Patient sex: M
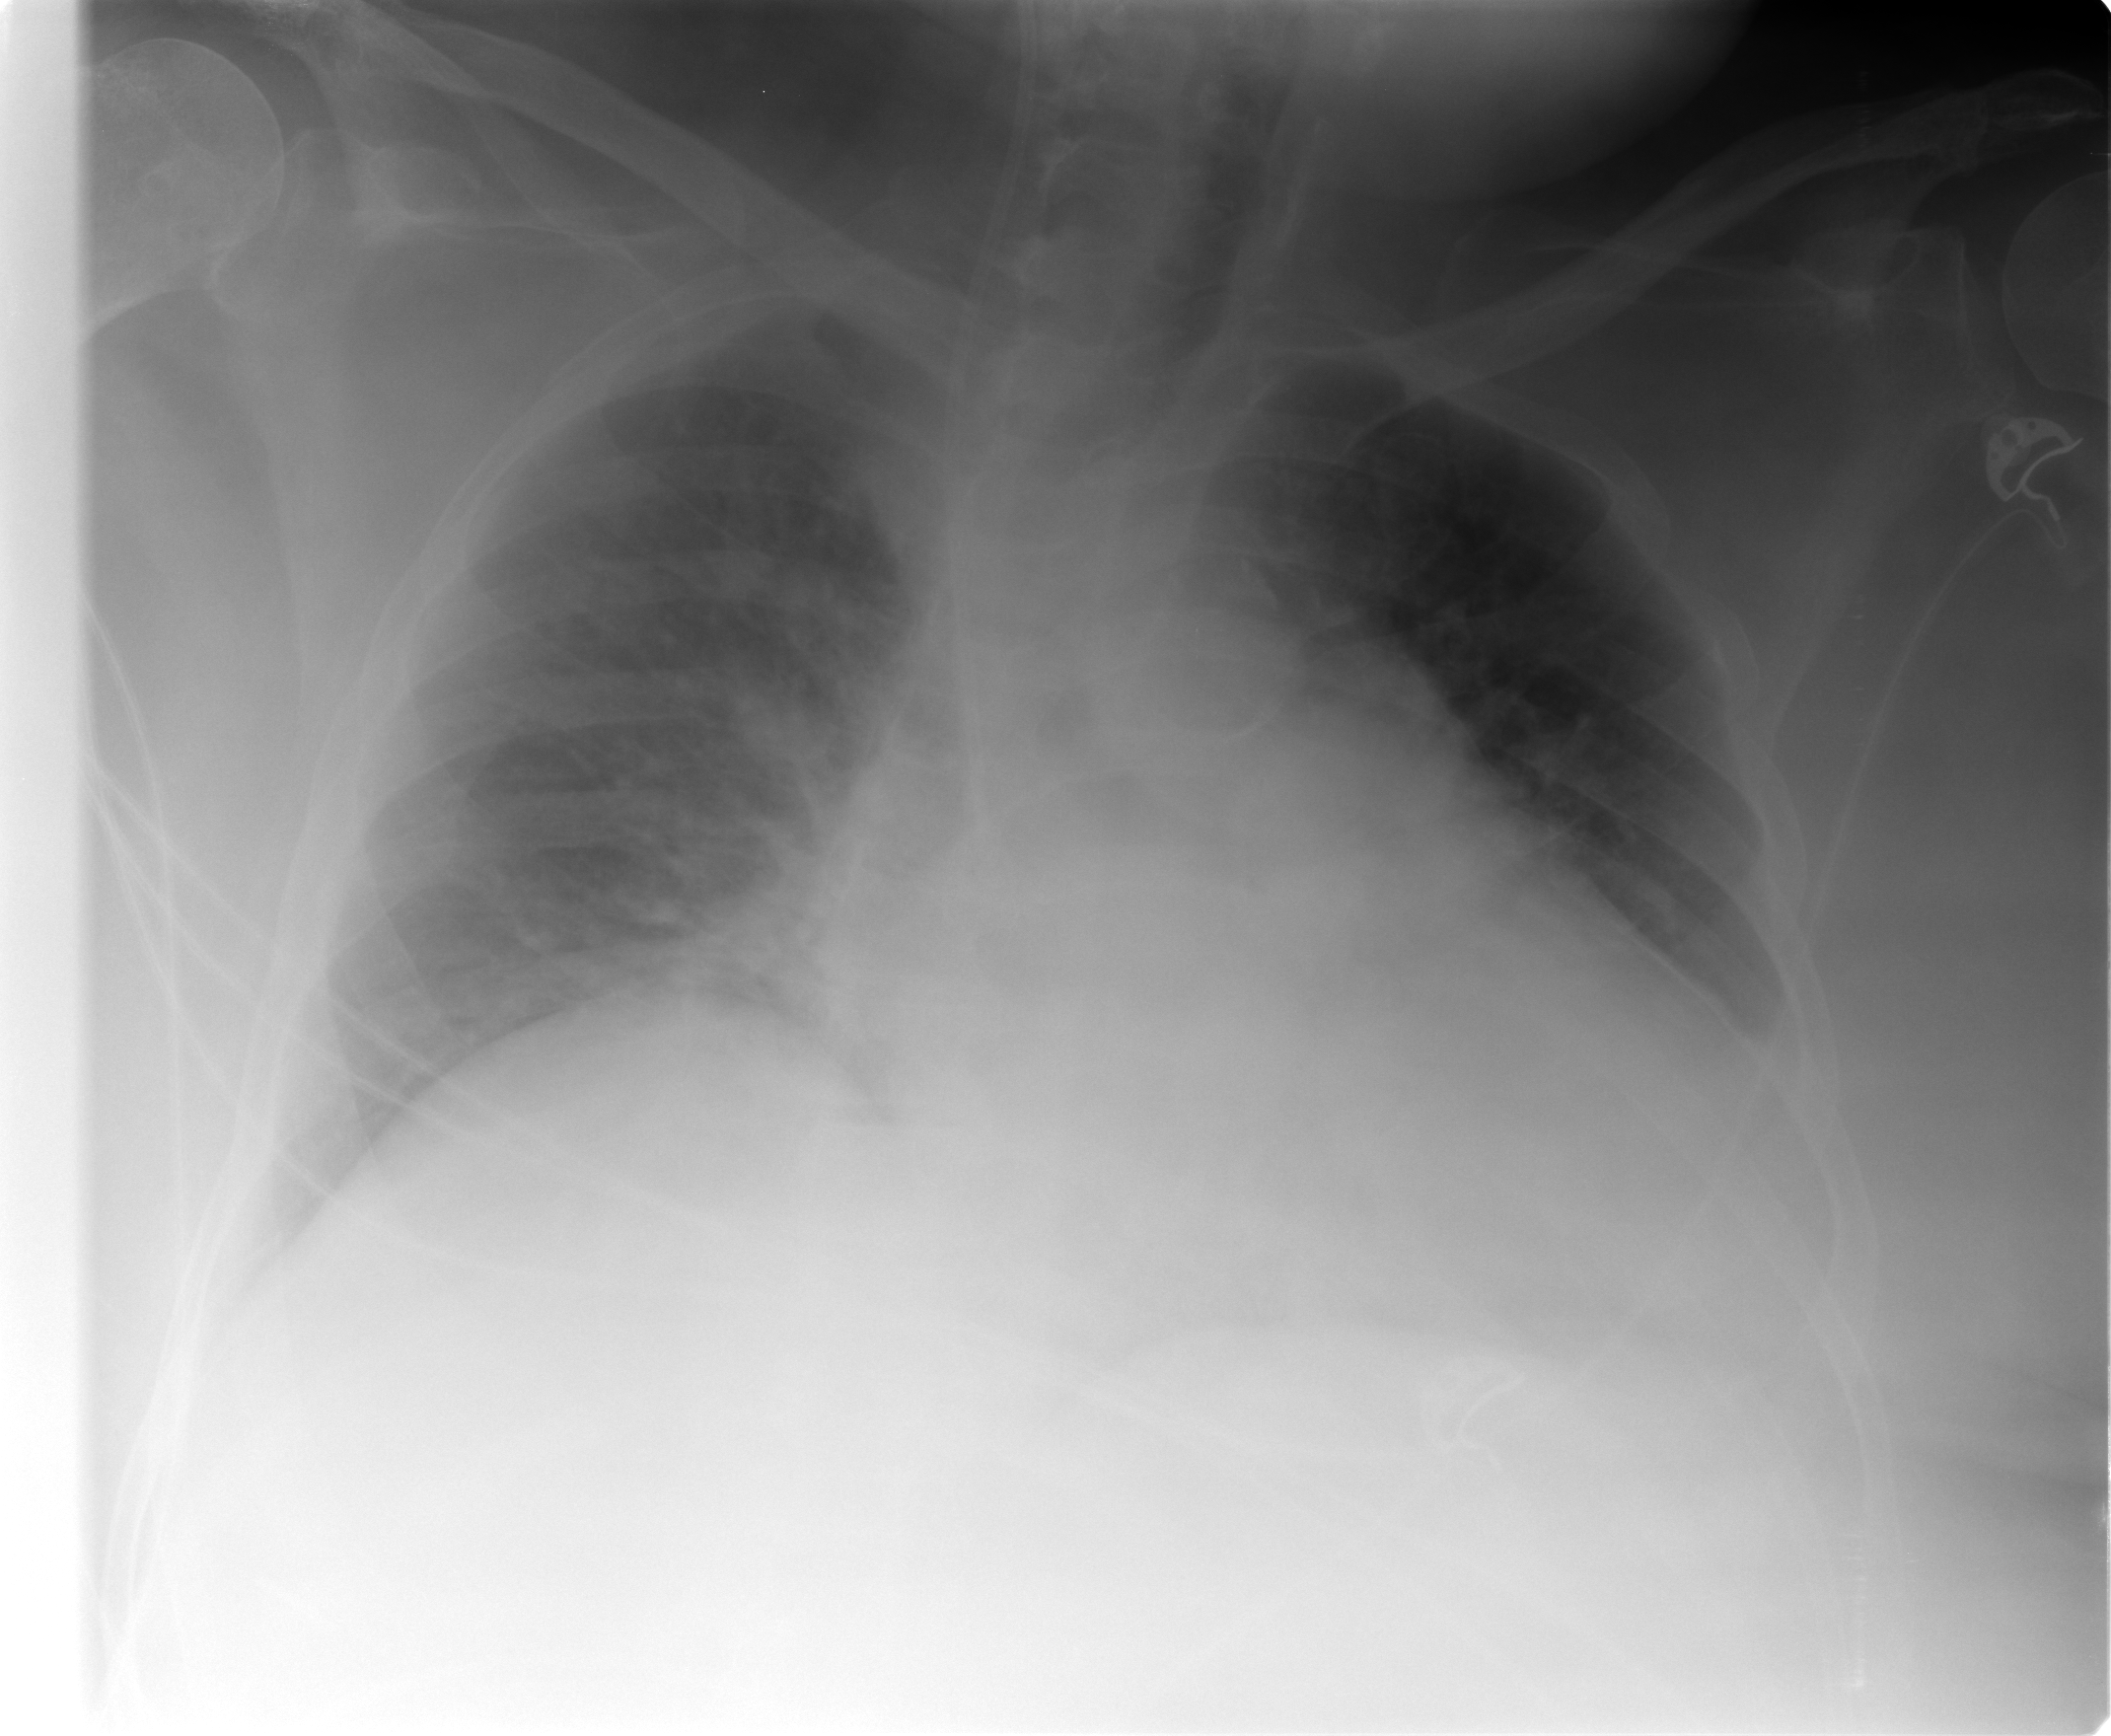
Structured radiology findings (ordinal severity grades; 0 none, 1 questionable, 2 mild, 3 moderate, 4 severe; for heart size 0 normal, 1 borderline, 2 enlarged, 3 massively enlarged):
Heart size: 3
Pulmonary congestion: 2
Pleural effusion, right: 2
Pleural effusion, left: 2
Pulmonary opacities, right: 2
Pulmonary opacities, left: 2
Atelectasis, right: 2
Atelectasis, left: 2